Question: I'm trying to return html, to my ajax request.
The ajax request requests a controller method to create a view according to what is clicked.
It's a simple form. But it should have a '<select>' tag in it.
The '<select>' tag should display different roles, with one role already selected. which can be assigned to different users.
So I tried creating an object as so:
'''
$roles = $this->database->GetAllRoles();
$selectedRole = $this->database->GetAllRoles()->where('id', '=', $user->roles_id)->first();
foreach($roles as $role){
$selectObject =
'
<option selected value="' . $selectedRole['id'] . '">"' . $selectedRole['name'] . '"</option>
<option value="' . $roles->id . '">"' . $roles->name . '"</option>
';
}
$htmlFinal =
'
<form>
<!-- Form labels and inputs ... -->
<select class="form-control" type="text">
"' . $selectObject . '"
';
'''

This is what it should look like, with a selected option in the form select tag, and more options when opened.
Obviously the above code doesn't work ofcourse, I tried alot of different approaches but I'm kind of stuck right now.
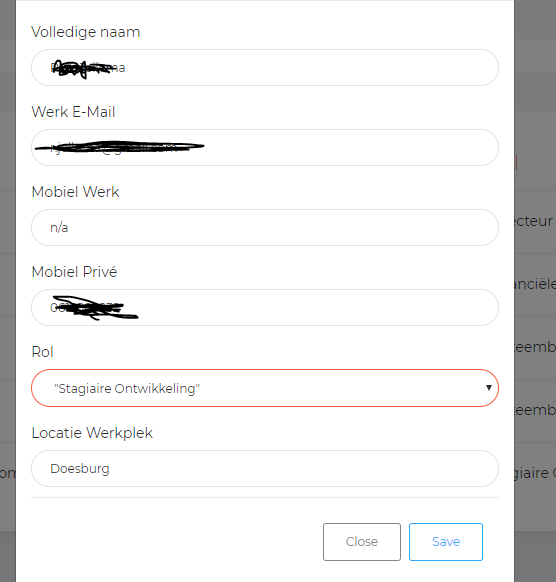
Answer: You are using '=' on the '$selectObject' variable inside the loop, so, the variable is overriden each iteration. You could use '.=' to append the HTML in the variable. Then, you shouldn't write the selected option inside the loop, because you will add it several times. Also, you use '$roles' but in your foreach, the current element is '$role'.
'''
$selectObject = '<option selected value="' . $selectedRole['id'] . '">"' . $selectedRole['name'] . '"</option>';
foreach ($roles as $role) {
$selectObject .= '<option value="' . $role->id . '">"' . $role->name . '"</option>';
}
'''
Finally, to avoid a duplicate of the selected role, you could add a 'if' to add only other roles.
'''
$selectObject = '<option selected value="' . $selectedRole['id'] . '">"' . $selectedRole['name'] . '"</option>';
foreach ($roles as $role) {
if ($role->id != $selectedRole['id']) {
$selectObject .= '<option value="' . $role->id . '">"' . $role->name . '"</option>';
}
}
'''